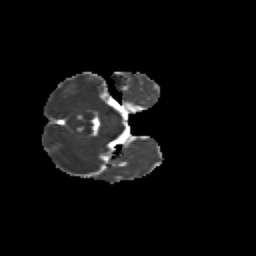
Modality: MD
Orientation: axial
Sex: female
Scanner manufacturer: siemens
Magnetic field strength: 3 T
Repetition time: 5 s
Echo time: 0.071 s